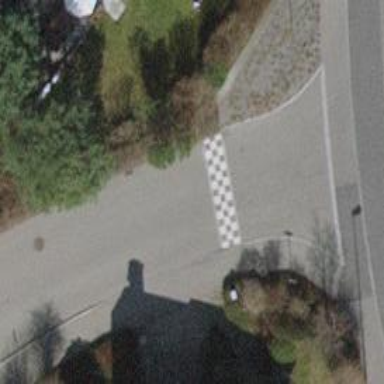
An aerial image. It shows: Bump for traffic calming.